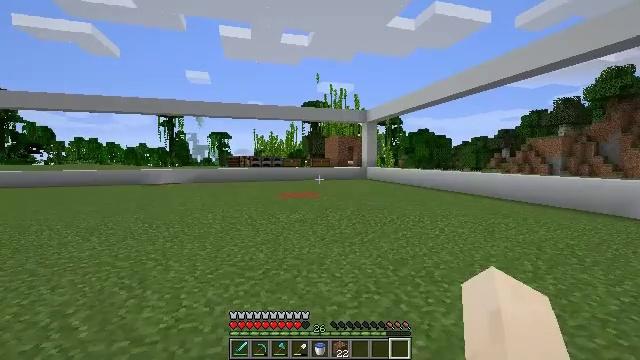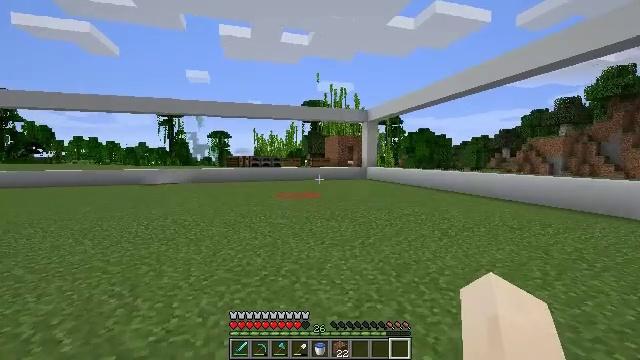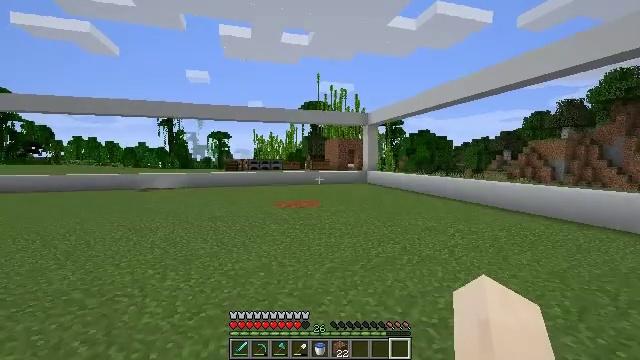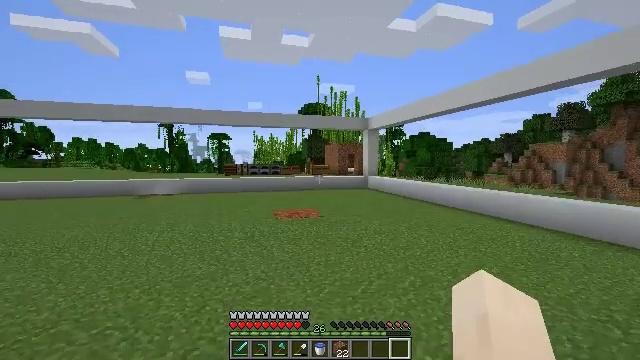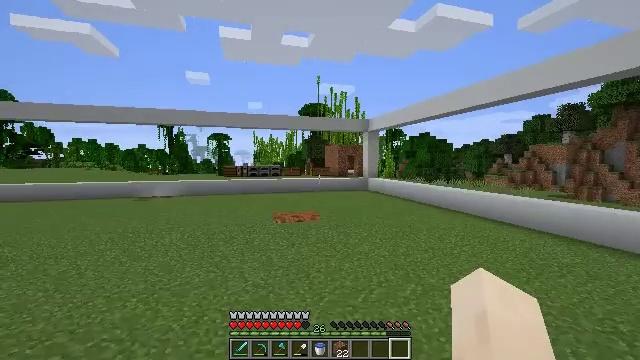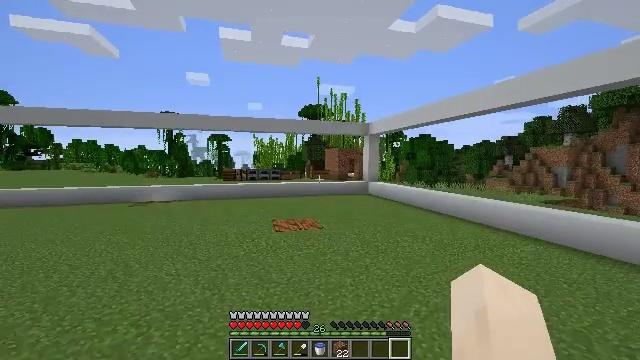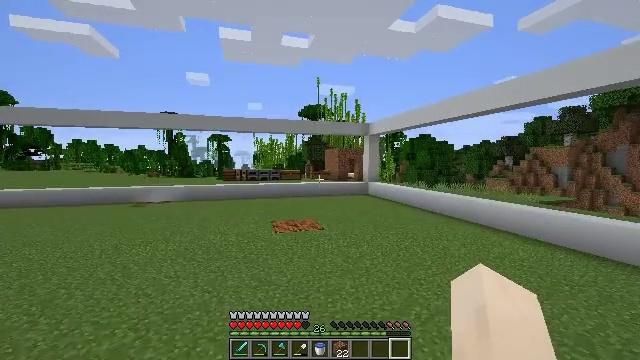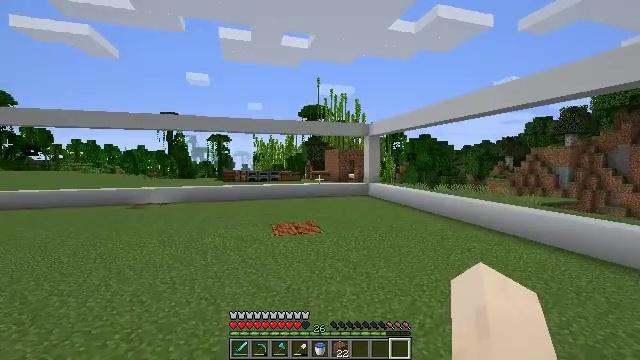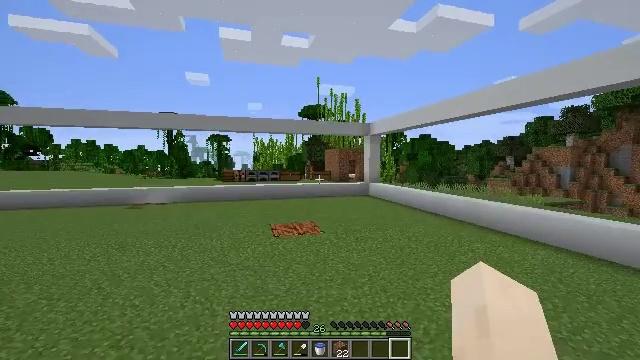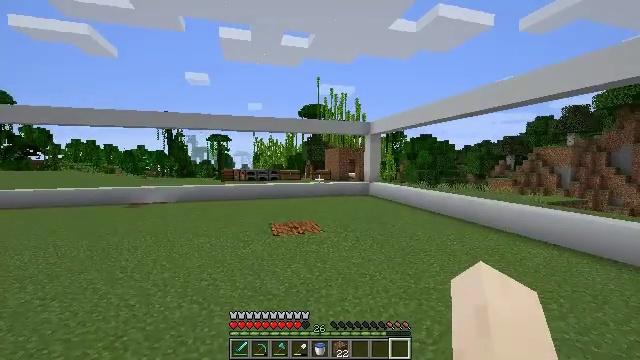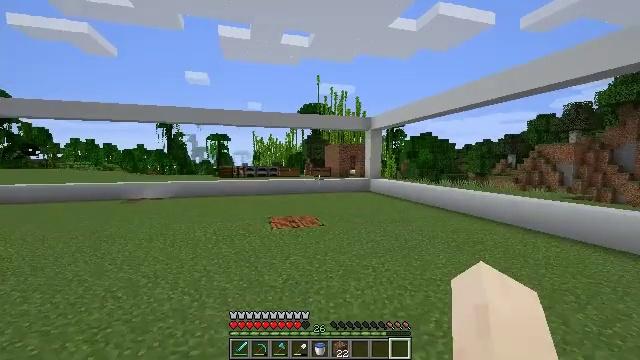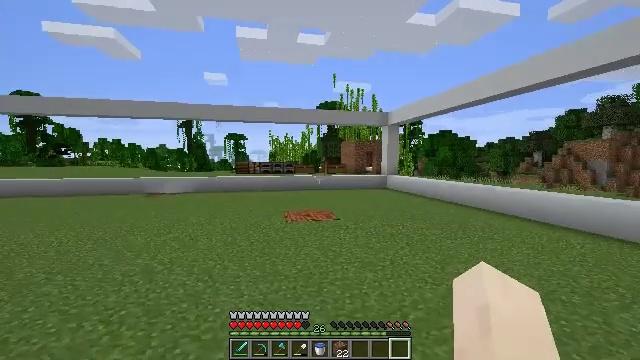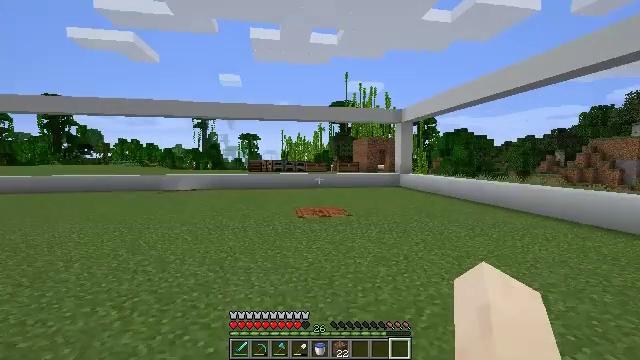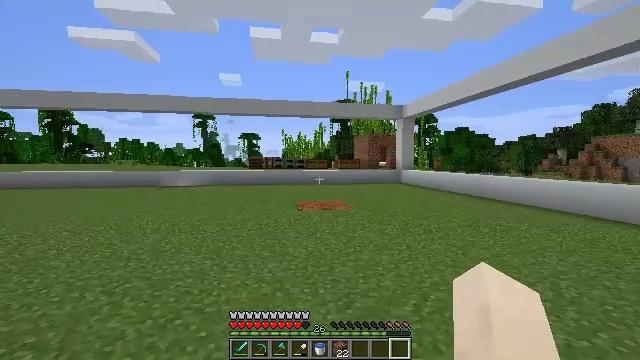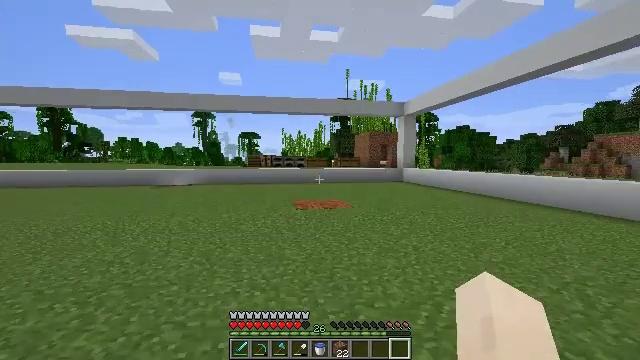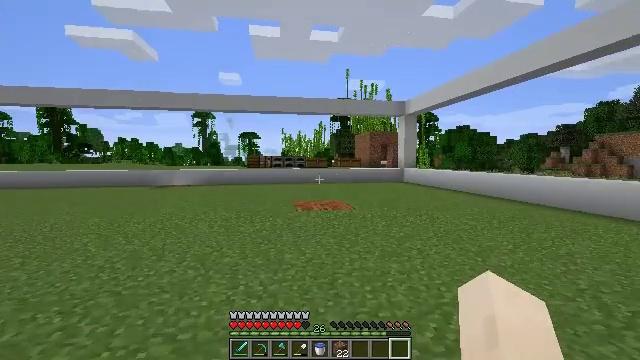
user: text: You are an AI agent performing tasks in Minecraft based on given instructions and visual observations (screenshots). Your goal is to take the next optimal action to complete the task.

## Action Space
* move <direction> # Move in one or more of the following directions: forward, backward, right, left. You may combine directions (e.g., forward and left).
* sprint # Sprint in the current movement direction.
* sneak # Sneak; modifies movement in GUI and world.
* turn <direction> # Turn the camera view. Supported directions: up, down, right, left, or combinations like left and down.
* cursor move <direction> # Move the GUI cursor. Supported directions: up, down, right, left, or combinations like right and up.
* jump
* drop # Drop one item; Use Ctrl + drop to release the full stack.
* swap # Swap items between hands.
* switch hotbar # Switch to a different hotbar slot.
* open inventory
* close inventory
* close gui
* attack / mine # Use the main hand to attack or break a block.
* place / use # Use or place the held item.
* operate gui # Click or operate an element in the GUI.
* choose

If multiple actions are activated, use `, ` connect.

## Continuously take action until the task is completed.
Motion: motion action
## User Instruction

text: Craft glass.
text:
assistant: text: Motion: move forward, sprint
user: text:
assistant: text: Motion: move forward, sprint, jump
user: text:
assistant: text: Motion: move forward, jump
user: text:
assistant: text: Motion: move forward, jump
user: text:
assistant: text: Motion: move forward, jump
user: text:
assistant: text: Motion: move forward
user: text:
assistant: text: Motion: move forward
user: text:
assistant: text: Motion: move forward
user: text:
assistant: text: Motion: move forward
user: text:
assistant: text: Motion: move forward
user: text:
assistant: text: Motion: move forward, turn left
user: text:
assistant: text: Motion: move forward, turn left
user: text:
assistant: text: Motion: move forward
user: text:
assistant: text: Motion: move forward
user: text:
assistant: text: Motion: move forward
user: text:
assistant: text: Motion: move forward
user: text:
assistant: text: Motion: move forward
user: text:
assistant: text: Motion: move forward
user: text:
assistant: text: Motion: move forward
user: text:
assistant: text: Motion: move forward
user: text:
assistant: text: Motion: move forward
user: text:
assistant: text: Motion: move forward
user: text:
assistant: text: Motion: move forward
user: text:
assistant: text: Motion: move forward
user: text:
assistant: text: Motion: move forward
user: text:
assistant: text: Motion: move forward
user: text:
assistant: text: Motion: move forward
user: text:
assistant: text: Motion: move forward
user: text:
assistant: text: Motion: move forward
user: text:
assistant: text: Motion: move forward